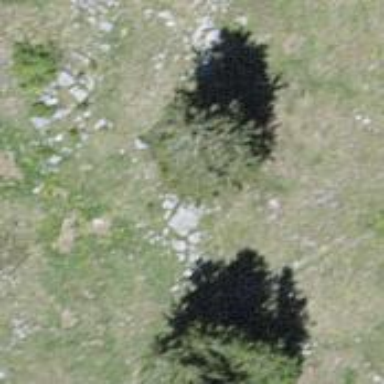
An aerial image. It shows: Needle-leaved tree in its natural environment.